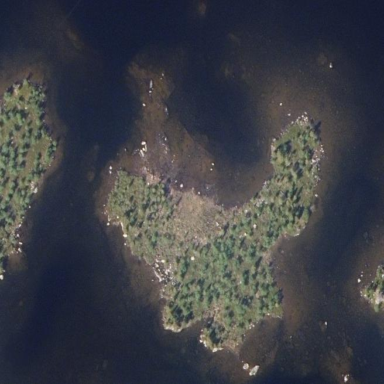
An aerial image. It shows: Islet.